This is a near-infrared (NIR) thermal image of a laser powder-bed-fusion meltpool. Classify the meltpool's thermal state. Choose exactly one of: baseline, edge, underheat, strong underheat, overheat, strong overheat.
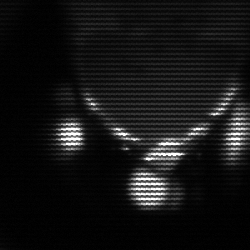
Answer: baseline